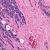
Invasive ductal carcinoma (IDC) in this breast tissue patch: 1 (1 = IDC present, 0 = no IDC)